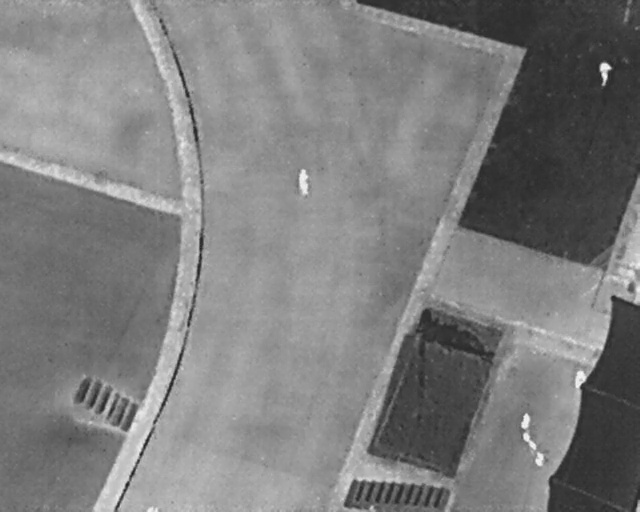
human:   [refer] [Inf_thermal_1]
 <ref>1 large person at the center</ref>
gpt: <box>[[44, 34, 49, 37, 2]]</box>